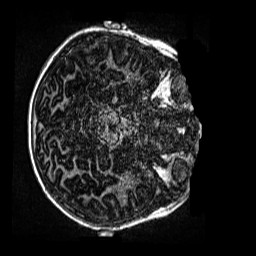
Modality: MP2RAGE
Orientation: axial
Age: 9
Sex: female
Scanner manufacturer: siemens
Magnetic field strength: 3 T
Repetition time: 4 s
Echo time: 0.00299 s